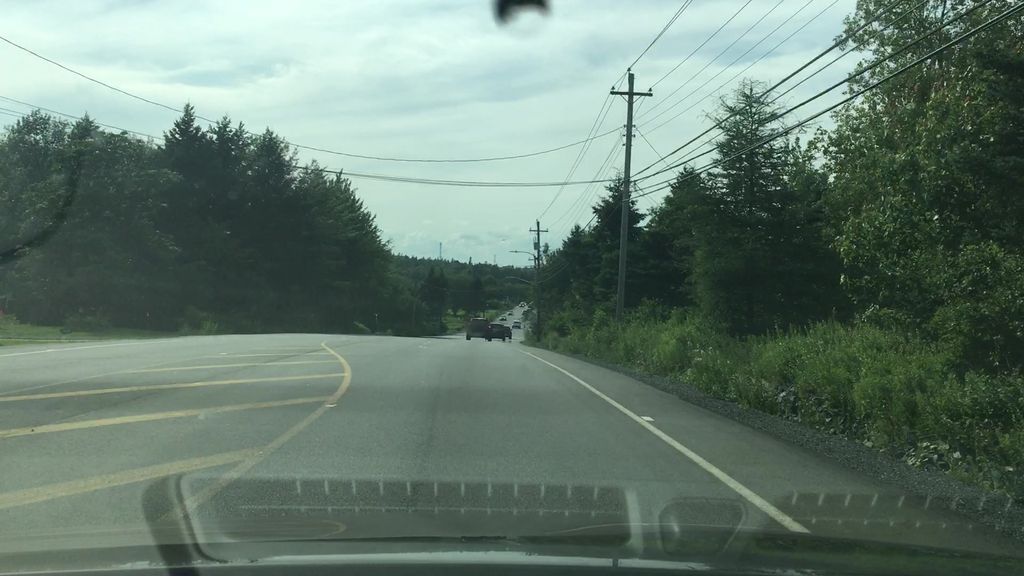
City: halifax